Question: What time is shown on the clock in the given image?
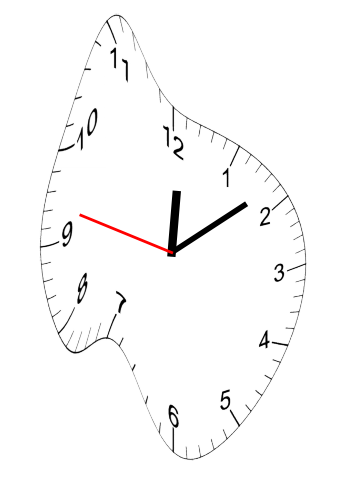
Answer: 12:08:47